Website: bh-photo
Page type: customer-info-address
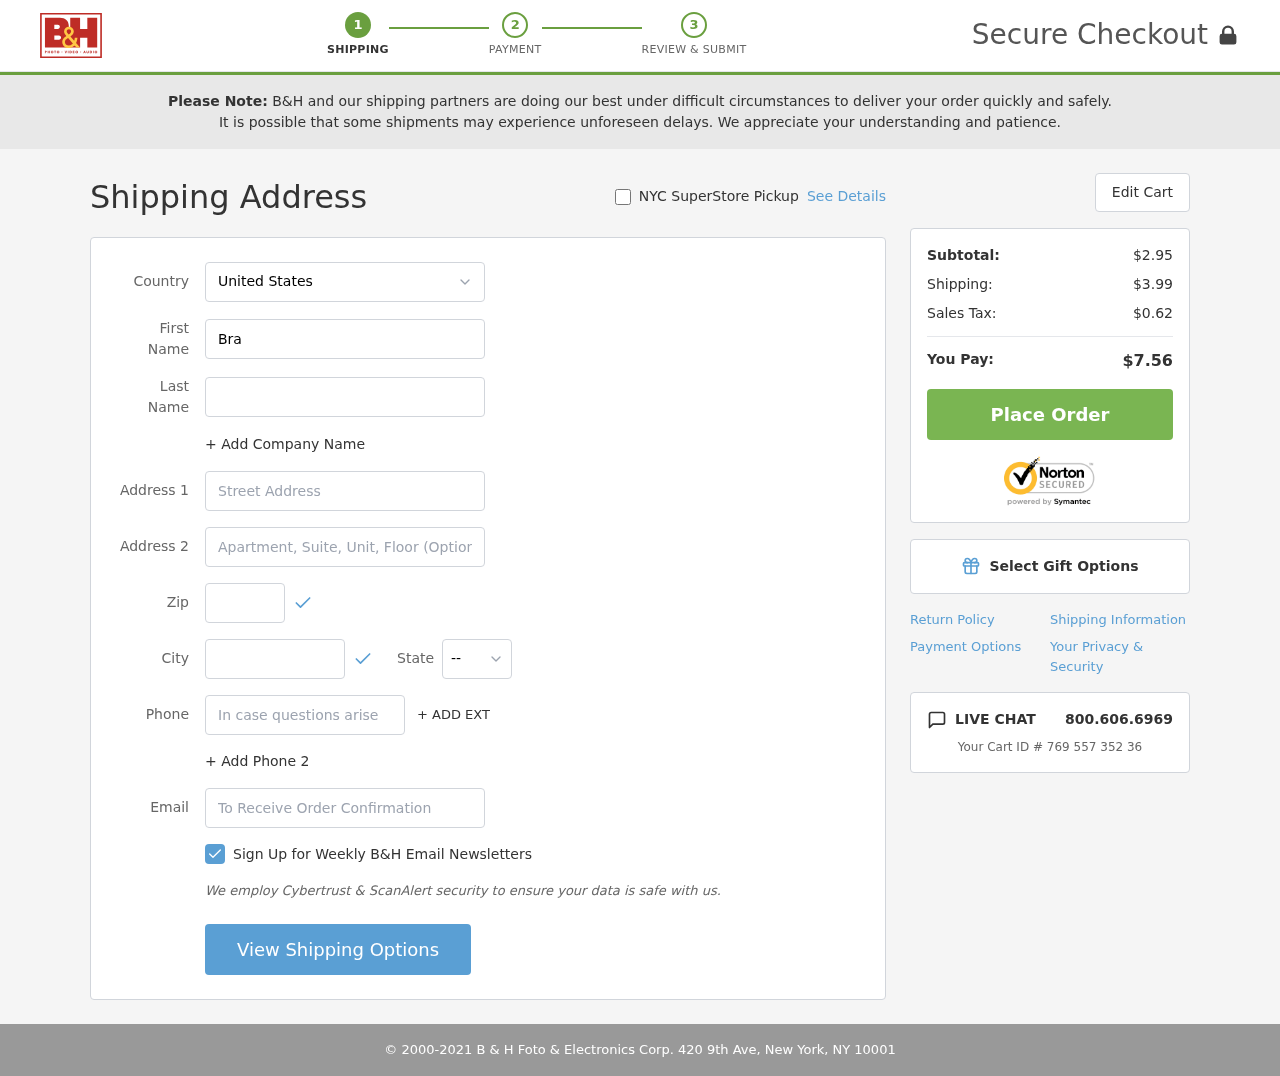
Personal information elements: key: PII_CITY
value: New Grace
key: PII_COUNTRY
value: United States
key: PII_EMAIL
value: bchambers@hotmail.com
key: PII_FIRSTNAME
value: Brandon
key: PII_LASTNAME
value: Chambers
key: PII_PHONE
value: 4607991084
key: PII_POSTCODE
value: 21877
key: PII_STATE_ABBR
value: ND
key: PII_STREET
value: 098 Jenkins Row Apt. 683
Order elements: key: ORDER_SUBTOTAL
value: $2.95
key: ORDER_SHIPPING_COST
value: $3.99
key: ORDER_TAX
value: $0.62
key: ORDER_TOTAL
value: $7.56
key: ORDER_ID
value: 769 557 352 36